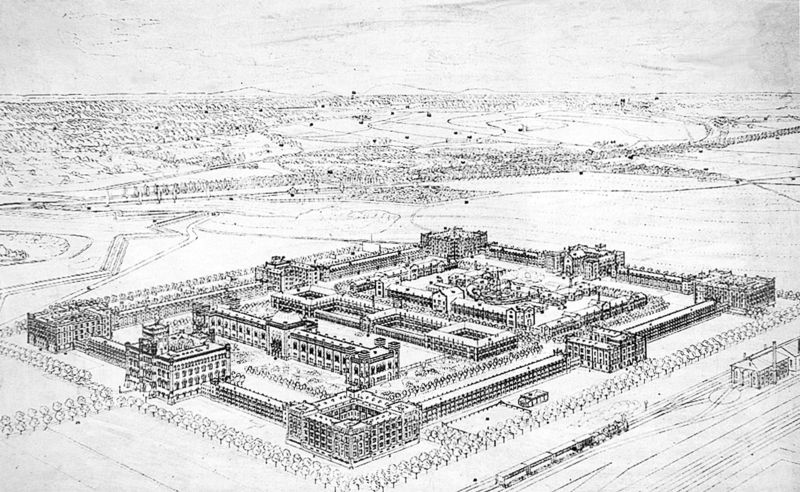
Titel: Das Arsenal in Wien
Künstler: Eduard von der Nüll
Standort: München
Institution: Architekturmuseum der Technischen Universität
Schlagwörter: baum, flügel, himmel, weiß, bäume, landschaft, stadt, fenster, grau, schwarz, skizze, strasse, zeichnung, anlage, dach, gebäude, haus, schloss, weg, wiese, architektur, barock, lang, ebene, feld, horizont, häuser, hügel, natur, weite, flach, wege, land, renaissance, tal, wald, garten, papier, modell, ansicht, ort, perspektive, zug, dächer, mauer, allee, grafik, graphik, klein, hof, vogelperspektive, könig, symmetrie, geschlossen, hoh, aufsicht, oben, straßen, burg, türme, palast, draufsicht, detailliert, wälder, symmetrisch, groß, druckgrafik, stich, schwarzweiß, bahnhof, bleistift, entwurf, geometrisch, alleen, portale, mauern, residenz, bahn, eisenbahn, lokomotive, siedlung, alle, stadtmauer, plan, dampflokomotive, gleise, schienen, zentrum, pavillon, weitläufig, fort, brau, geometrie, quadrat, bau, höfe, römisch, kaserne, lager, quadratisch, aufriss, versailles, bauplan, wall, innenhöfe, schlossanlage, seitenflügel, verbindungen, komplex, verwaltung, pavillons, utopie, geviert, bahngleise, stadtplan, kastell, ländereien, gebäudekomplex, baumreihen, herrschersitz, petersburg, umland, bruno taut, eisenbahn bahnhof, enene, frene, idealplan, stadtkrone, von oben, bahnschienen, pallisade, verbotene stadt, zu, vodelperspektive, verteidigungsstrategie, el escorial, linksrheinisch